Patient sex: M
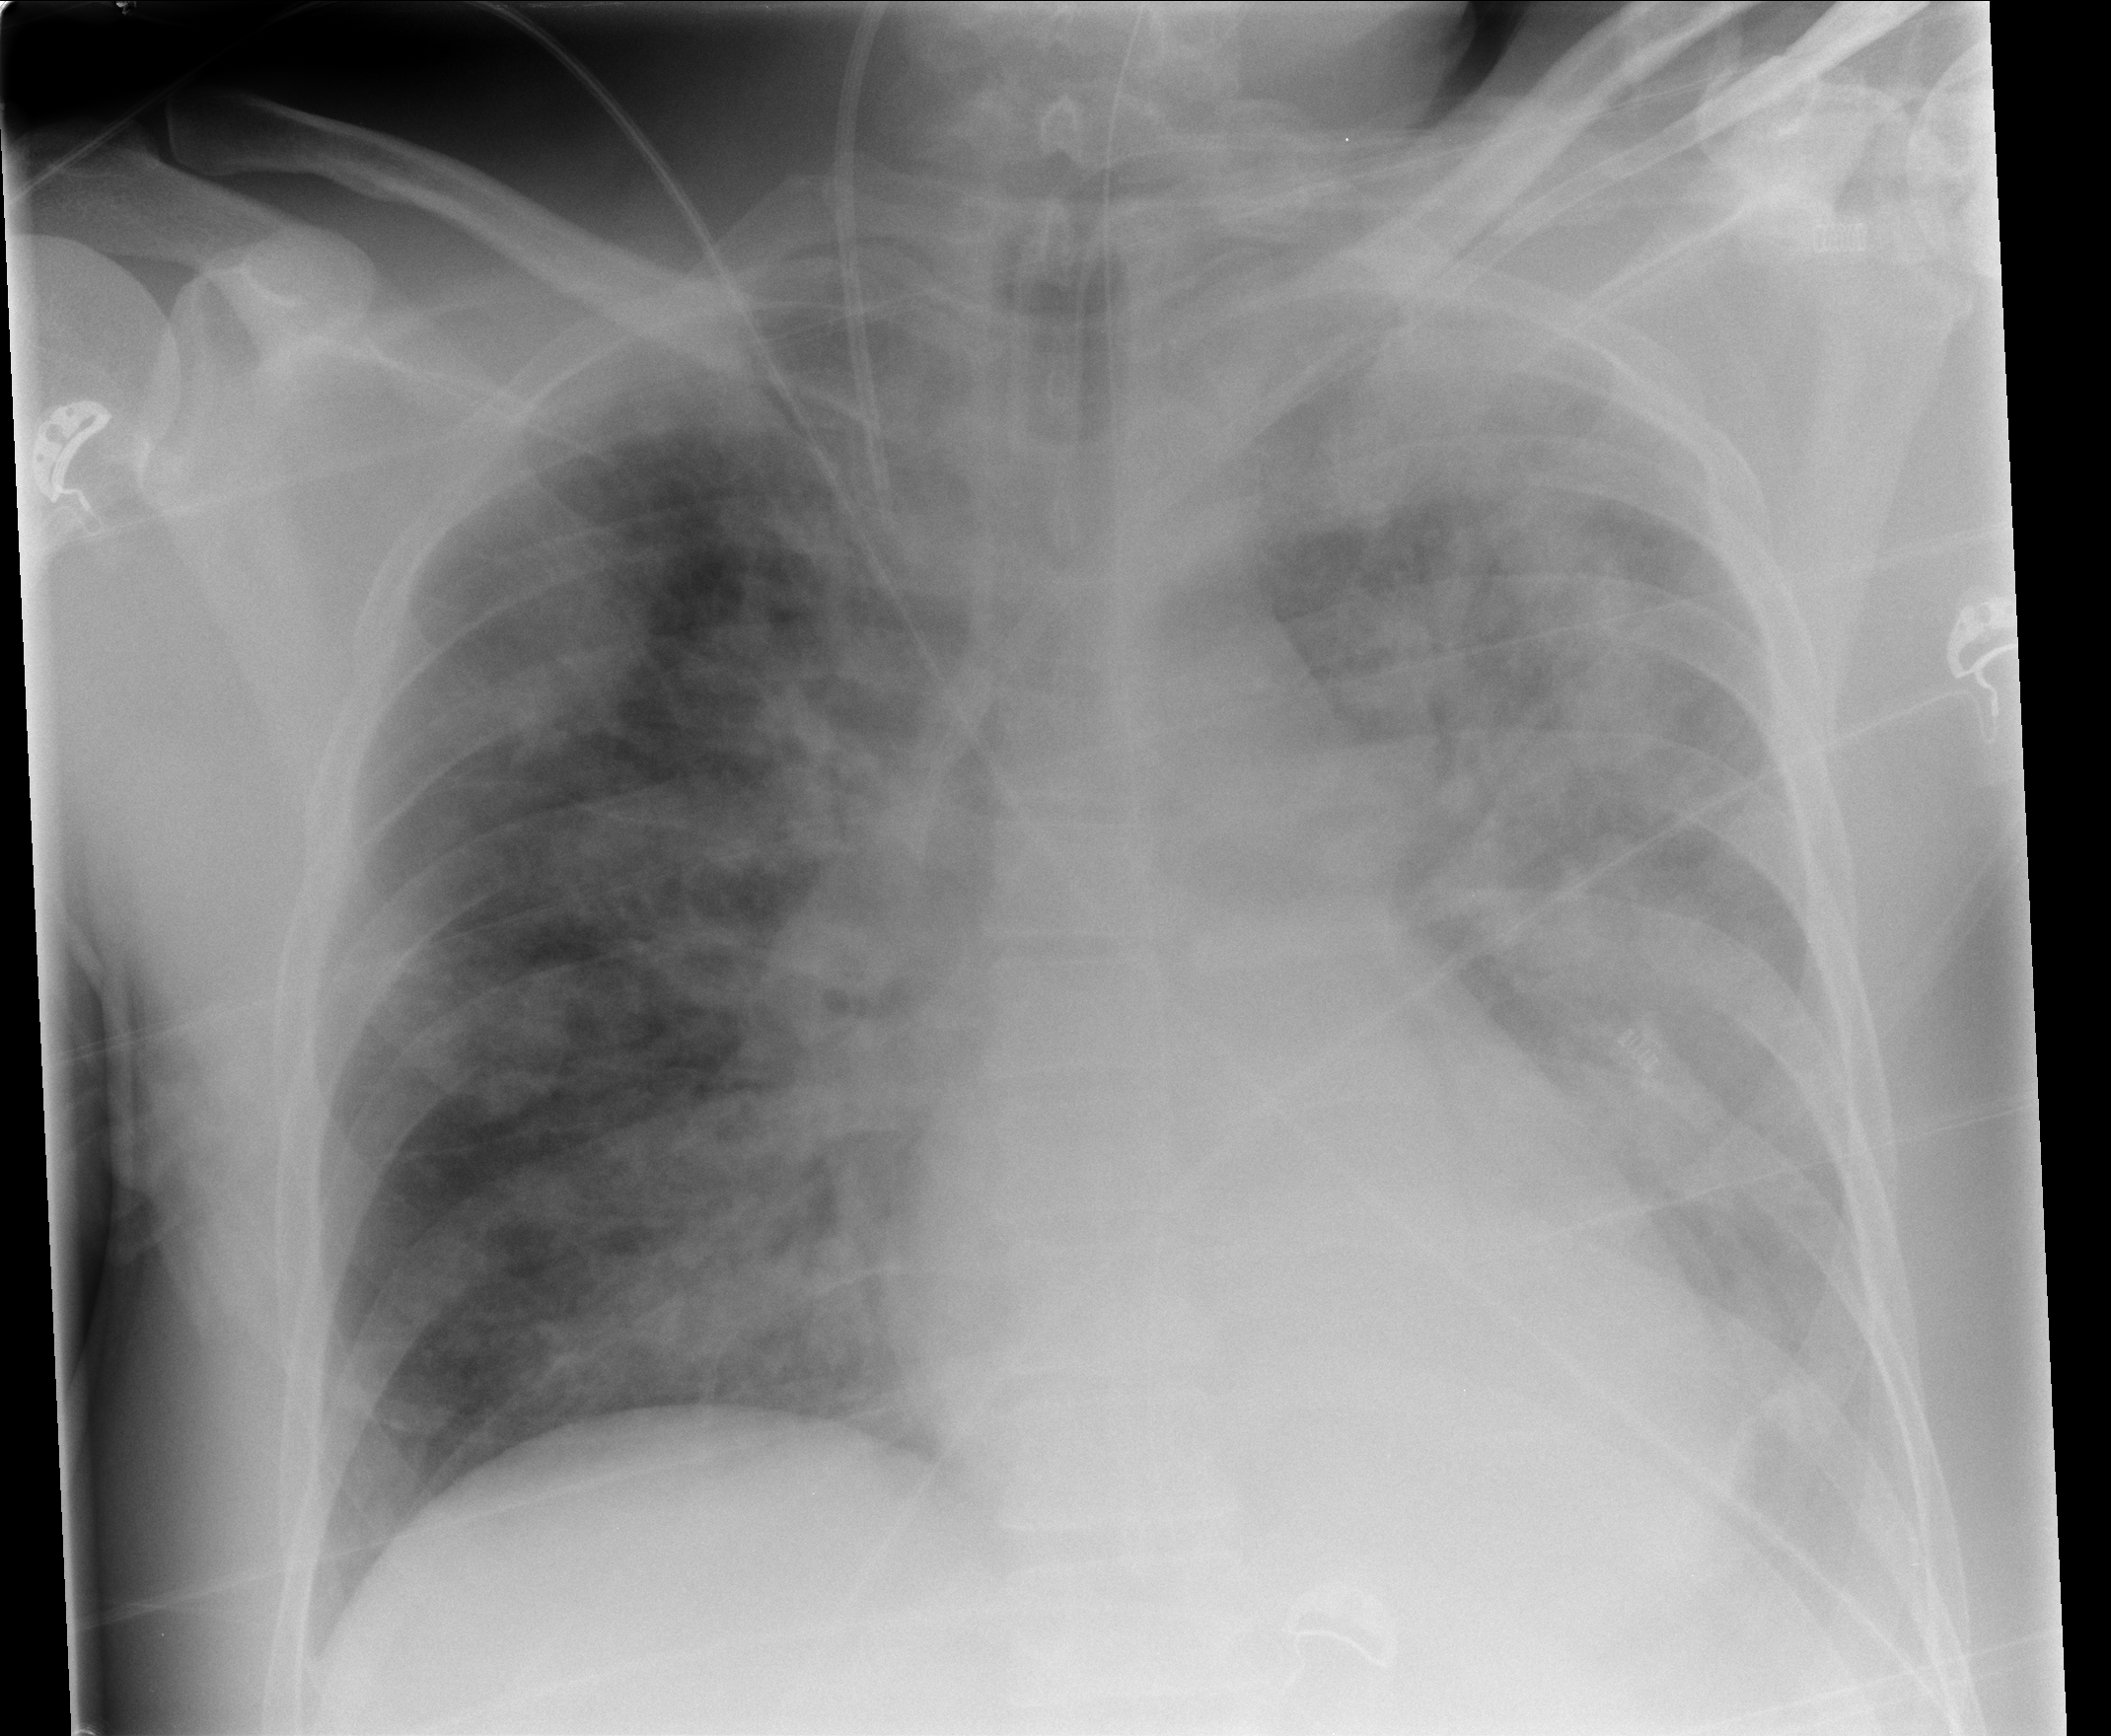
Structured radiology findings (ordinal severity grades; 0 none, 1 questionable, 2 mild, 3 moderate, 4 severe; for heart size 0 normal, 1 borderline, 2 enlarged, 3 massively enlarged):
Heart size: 0
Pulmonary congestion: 1
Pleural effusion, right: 0
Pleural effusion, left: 2
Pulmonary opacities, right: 3
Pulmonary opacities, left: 3
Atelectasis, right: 2
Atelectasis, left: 2